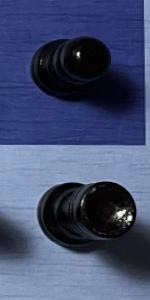
Label: Rook_Black